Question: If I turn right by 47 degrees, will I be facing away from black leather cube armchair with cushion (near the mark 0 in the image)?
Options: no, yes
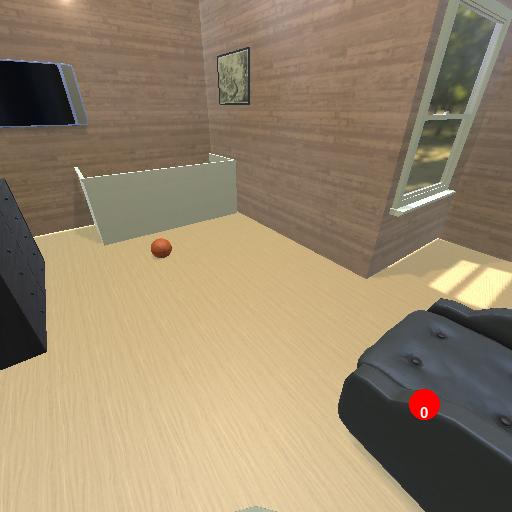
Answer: no